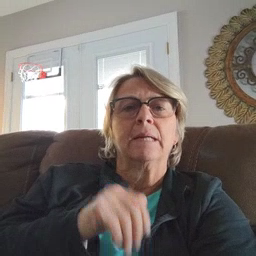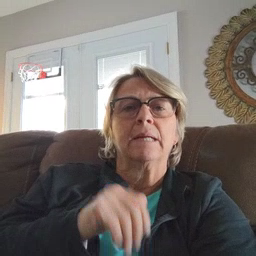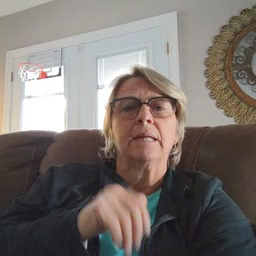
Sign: night